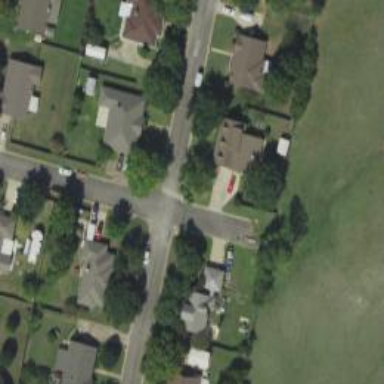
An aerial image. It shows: Residential road.